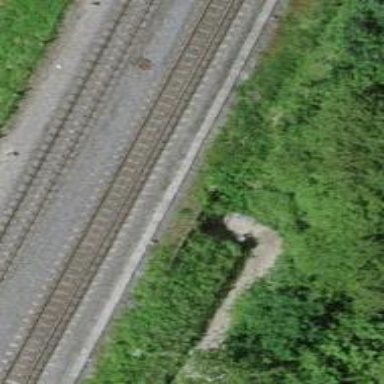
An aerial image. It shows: Track road passing through tunnel with grade 4 tracktype.